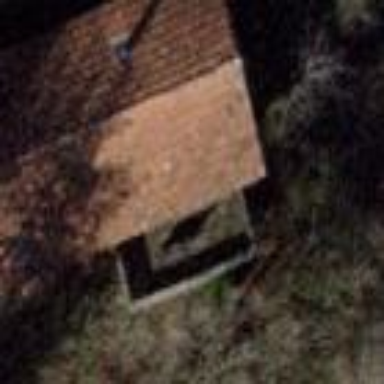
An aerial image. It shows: Hut.